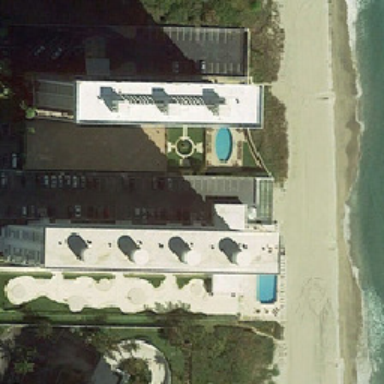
There are two large buildings with parking lots between them near the yellow beaches .